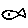
Label: fish